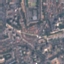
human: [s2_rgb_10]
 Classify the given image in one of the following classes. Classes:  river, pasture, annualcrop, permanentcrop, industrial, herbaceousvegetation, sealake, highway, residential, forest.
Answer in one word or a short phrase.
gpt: Residential